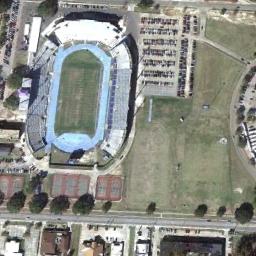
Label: stadium